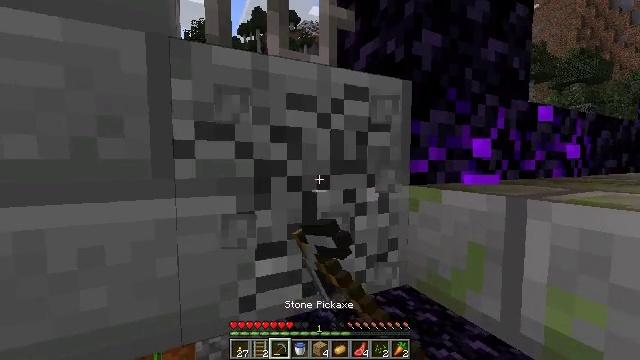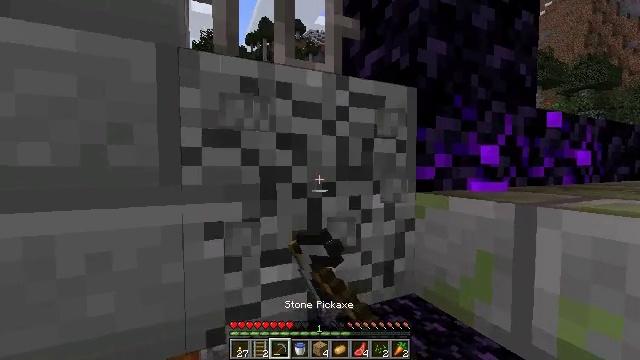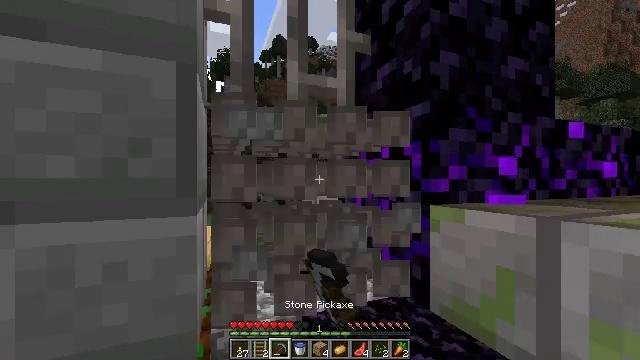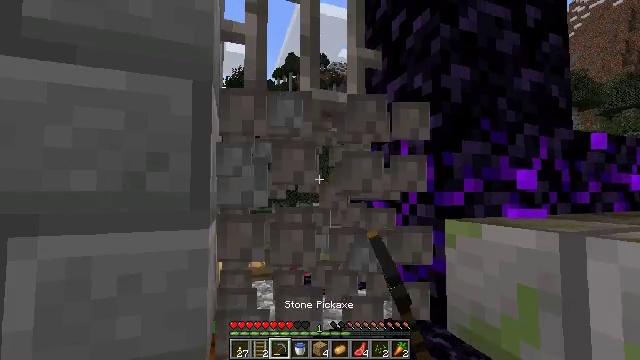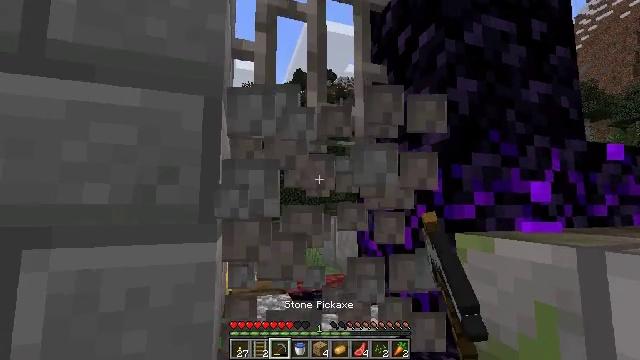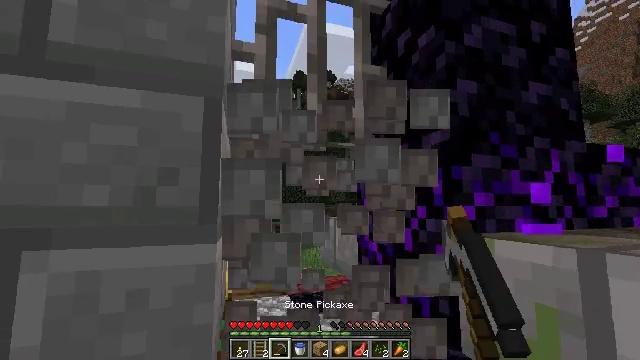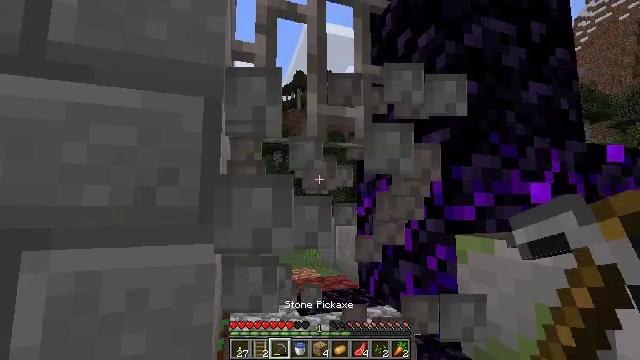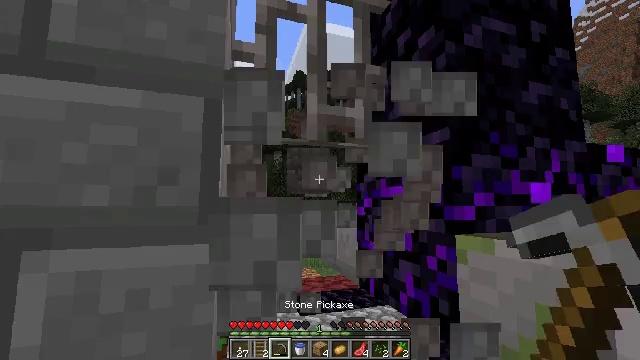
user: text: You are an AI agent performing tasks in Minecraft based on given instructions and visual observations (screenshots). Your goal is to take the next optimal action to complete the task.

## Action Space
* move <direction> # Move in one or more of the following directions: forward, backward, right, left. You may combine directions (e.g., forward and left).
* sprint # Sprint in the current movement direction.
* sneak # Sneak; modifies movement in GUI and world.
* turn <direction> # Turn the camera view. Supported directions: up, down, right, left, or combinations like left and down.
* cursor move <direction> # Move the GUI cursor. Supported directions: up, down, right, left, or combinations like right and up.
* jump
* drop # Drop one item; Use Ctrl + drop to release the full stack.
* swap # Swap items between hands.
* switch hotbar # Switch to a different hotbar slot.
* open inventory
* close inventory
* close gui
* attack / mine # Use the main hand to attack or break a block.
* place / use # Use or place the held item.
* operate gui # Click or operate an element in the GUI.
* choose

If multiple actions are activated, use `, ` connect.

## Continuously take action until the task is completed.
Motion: motion action
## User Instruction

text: Collect cracked stone bricks from ruins.
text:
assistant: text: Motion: turn left and up, attack / mine
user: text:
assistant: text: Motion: turn left and up, attack / mine
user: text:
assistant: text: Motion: turn left and up, attack / mine
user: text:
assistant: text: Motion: turn left and up, attack / mine
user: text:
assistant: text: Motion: attack / mine
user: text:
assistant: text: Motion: attack / mine
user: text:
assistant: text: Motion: attack / mine
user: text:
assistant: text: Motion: attack / mine